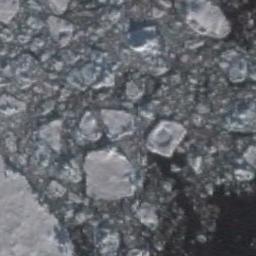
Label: sea_ice